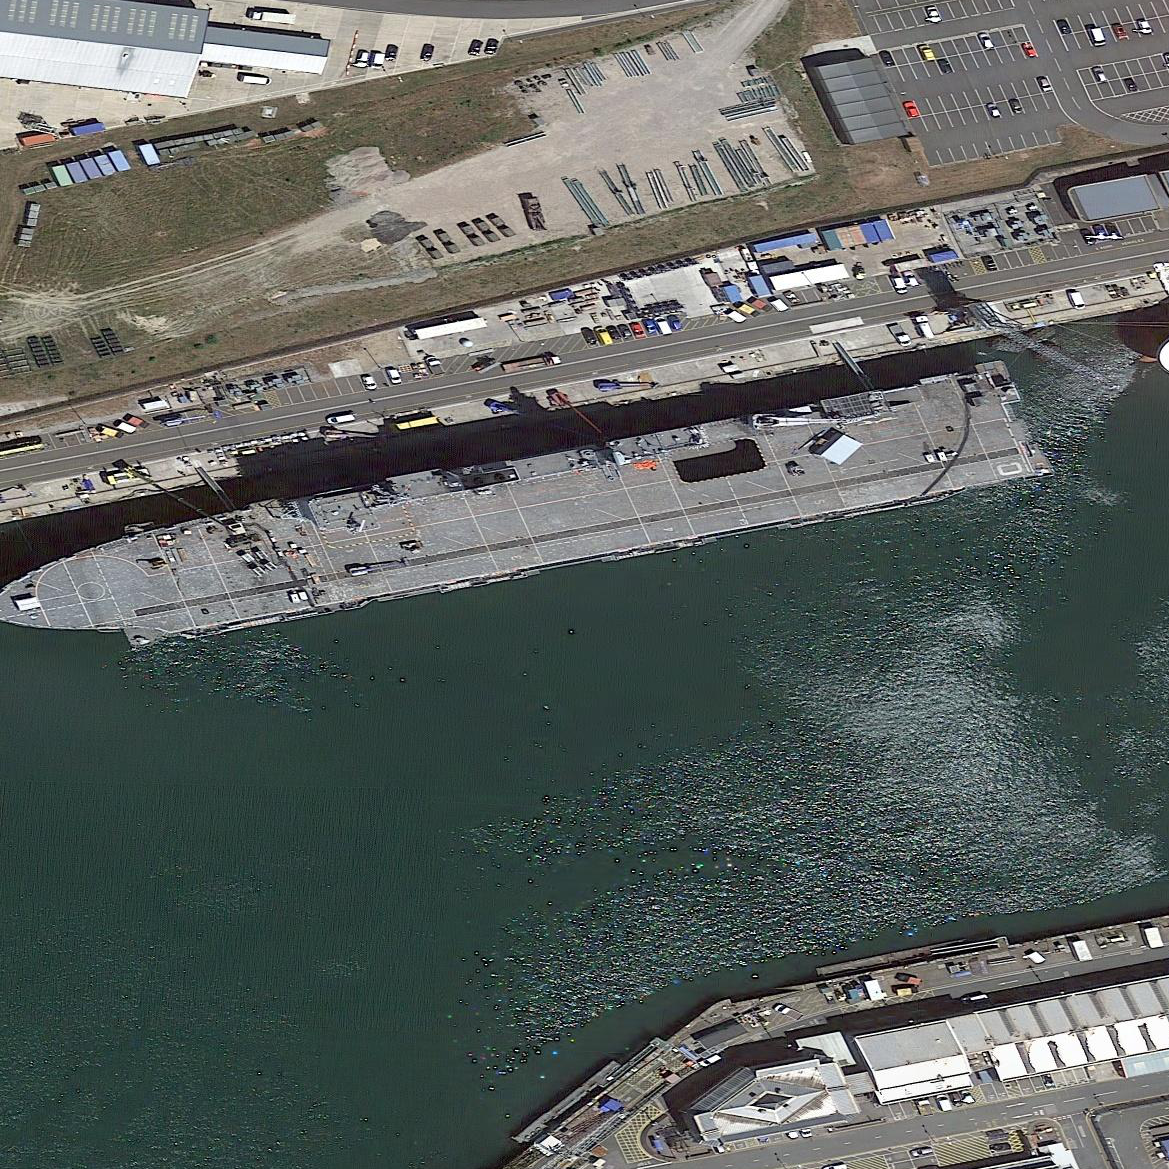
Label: assault